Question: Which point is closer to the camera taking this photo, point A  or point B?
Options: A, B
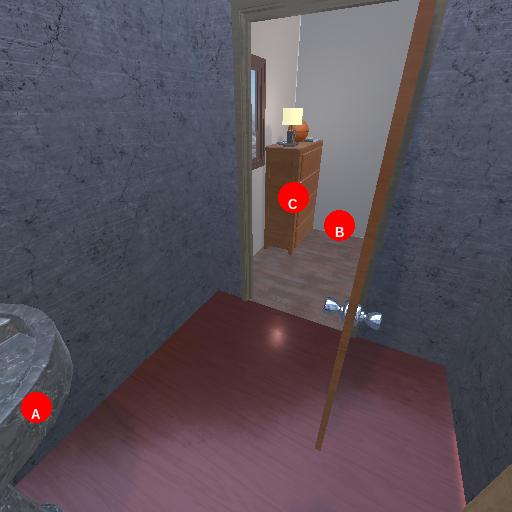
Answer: A